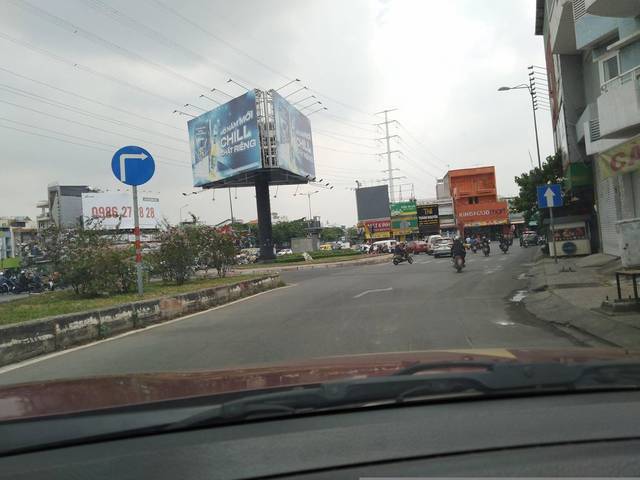
Region: Vietnam
Coordinates: 10.819, 106.69